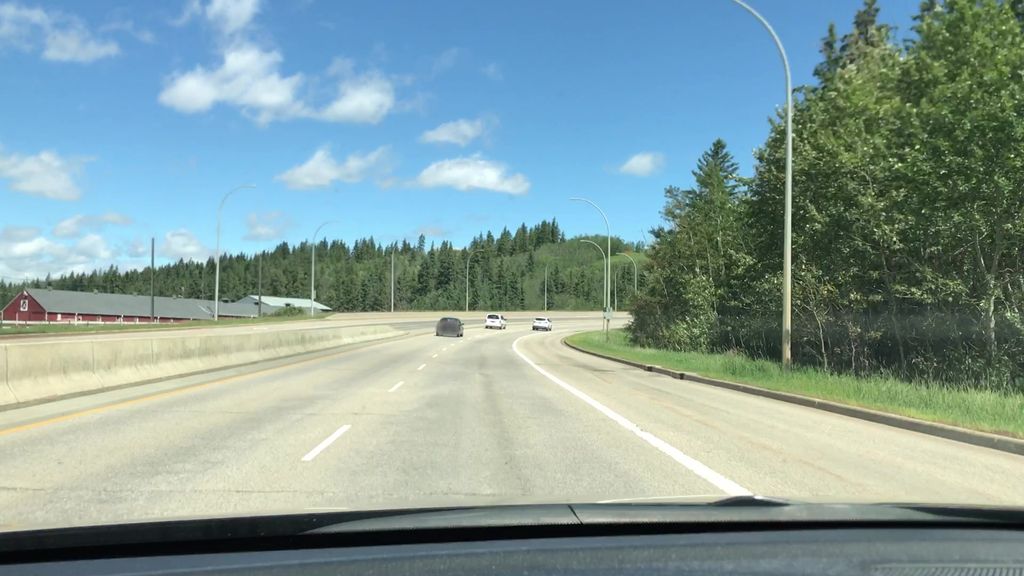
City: edmonton